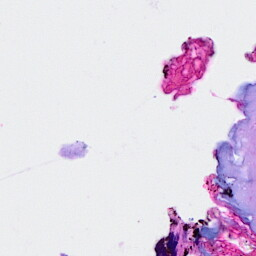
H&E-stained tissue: Breast